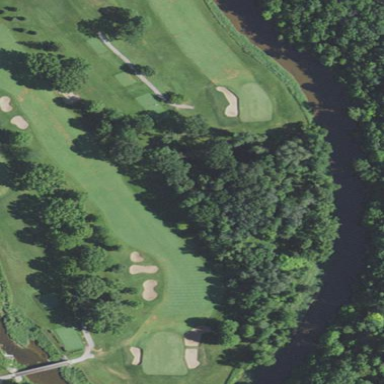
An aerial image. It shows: Golf fairway surrounded by grass.